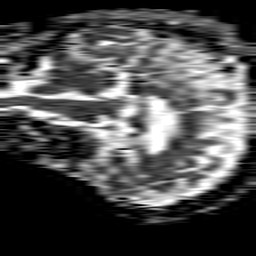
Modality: ADC
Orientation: sagittal
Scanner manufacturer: philips
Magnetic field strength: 1.5 T
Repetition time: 4.6 s
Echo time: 0.08631 s